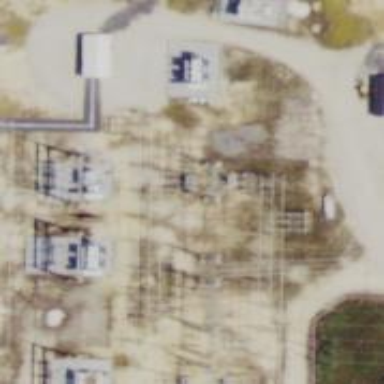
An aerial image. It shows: Switch used for power control.